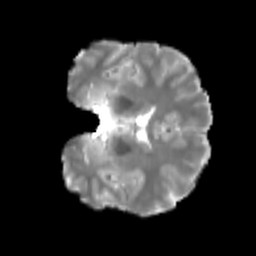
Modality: T2w
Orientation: coronal
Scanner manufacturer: siemens
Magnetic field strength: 3 T
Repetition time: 4 s
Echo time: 0.0594 s